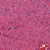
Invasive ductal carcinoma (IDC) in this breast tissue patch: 0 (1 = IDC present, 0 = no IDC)